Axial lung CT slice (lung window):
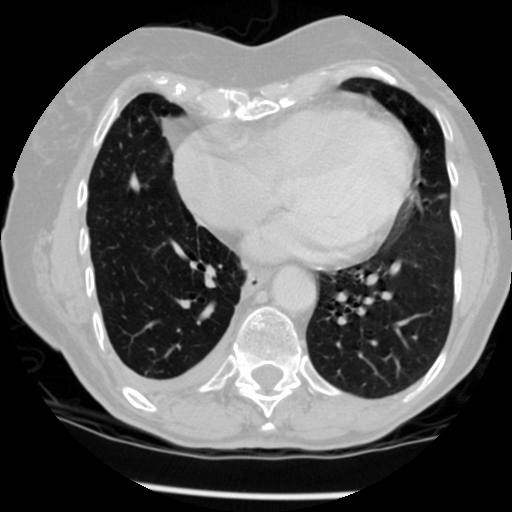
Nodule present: no